Question: I'm loading two sets of data separately but I'd like them to be related. Allow me to explain.
Firstly, I'm not using Ember-data but am instead using a simple '$.ajax' wrapper as outlined in <URL>.
I have a concept of channels and programmes.
'''
[{
"ID":94,
"Name":"BBC1"
},
{
"ID":105,
"Name":"BBC2"
}]
'''
I have to gather the IDs from this JSON to be able to then request the programmes for those channels. So a response from the programmes endpoint will look a bit like this:
'''
{
"Channels": [
{
"Listings": [
{
"Id": "wcy2g",
"Genres": "Education",
"S": "2013-04-26T10:45",
"E": "2013-04-26T11:15",
"T": "Crime Scene Rescue"
}
]
},
{
"Listings": [
{
"Id": "wcwbs",
"Genres": "Current affairs,News",
"S": "2013-04-26T11:00",
"E": "2013-04-26T12:00",
"PID": "nyg",
"T": "Daily Politics"
}
]
}
]
}
'''

Each 'Listings' array can contain x amount of programmes and the objects in the 'Channels' array relate to the order in which they are requested (by the IDs from the Channels.json) so in this case 'Channels[0]' is BBC1 and 'Channels[1]' is BBC2.
What I'd like is to request these two data sets as a single JSON request each but then somehow relate them. So having a channel controller that has x amount of programme models. I also need to render the channels and their programmes in two different templates
Was thinking I could iterate through the 'channels.json' and use the index of the item to look up the relevant items in 'programmes.json' and create the relationship that way.
Not too sure how to use Ember to achieve this though.
Thanks
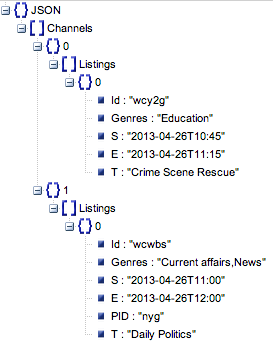
Answer: I did something very similar to this and got it working in ember. I'll sketch out what I did, using your objects. Note that I'm fairly new to ember so a grain of salt may be necessary.
First, you'll want to have model objects for "Channels", "Channel" and "Programme". This will eventually let you have Controllers and Routers for each of those things, matching up nicely with ember's naming conventions. The ChannelsData will have many ChannelData objects in it, and each ChannelData will have many ProgrammeData objects. How do you get these populated?
In your ChannelsRoute class you can have a model() function which returns the model data for that route. Your model function can call create() on ChannelsData to create an instance, and then call a loadAll function on ChannelsData. ChannelsData implements loadAll() using your preferred flavor of ajax. The dead-simple easiest thing to do is to have that function do both of your ajax calls and build the entire tree of data.
You will then find that you'll run into trouble if your ChannelRoute class tries to call its model(), for instance if you enter a path like #/channels/105 directly into the browser. To work around that, make a simple object store of your own on your App object, something like App.ChannelsStore = {}, and when you create each Channel put a reference to it in your ChannelsStore (by id). Then your ChannelRoute.model function can look up its model from that store. But only if ChannelsRoute.model has completed first!
If the user entered that #/channels/105 route as the very first entry into your app, then your code will go through the ChannelsRoute.model() method, and immediately go through the ChannelRoute.model() method, probably before your ajax has completed. In that case you can have the ChannelRoute.model() method create a temporary Channel (with no programmes, for instance) and put that in the App.ChannelsStore. Your logic for building up the whole tree of data should then be willing to check the ChannelsStore to see if an object with a given id already exists, and if so to update it. You end up with something like:
'''
App.ChannelRoute = Ember.Route.extend({
model: function(params) {
var channel = App.ChannelsStore[params.channel_id];
// create stub version if not found
if (!channel) {
channel = App.ChannelData.create({ID: params.channel_id});
App.ChannelsStore[params.channel_id] = channel;
}
return channel;
}
});
'''
(You may end up building a ProgrammeStore similarly, but that's just more of the same.)
The updating of the temporary object actually demonstrates a very cool aspect of ember, which is that your ui may be presented with the values from the temporary object, but then when your ajax call completes and the Channels and Programmes are all loaded - your ui will update properly. Just make sure you update your objects with the set() method, and that your ui templates are happy to work with partial data.